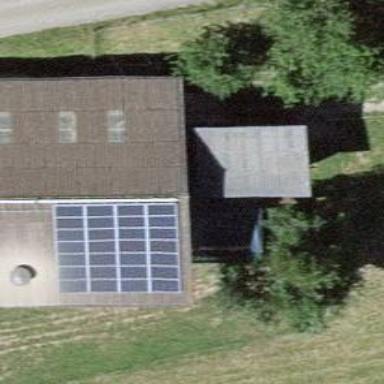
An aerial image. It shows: Solar power generator with photovoltaic panels.